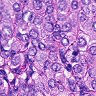
Metastatic tissue present: yes